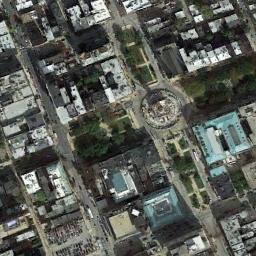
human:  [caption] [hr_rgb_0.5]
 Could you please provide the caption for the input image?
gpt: In a business district there are many tall buildings of different shapes and several roads with many cars  There are many cars in the open space beside the road .

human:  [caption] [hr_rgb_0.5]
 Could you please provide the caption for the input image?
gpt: There is not much traffic on the roads downtown .

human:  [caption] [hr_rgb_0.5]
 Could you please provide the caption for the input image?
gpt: A dense commercial area has lots of buildings arranged neatly and some roads go through the commercial area .

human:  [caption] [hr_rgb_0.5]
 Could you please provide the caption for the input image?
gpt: The commercial area is consist of many buildings .

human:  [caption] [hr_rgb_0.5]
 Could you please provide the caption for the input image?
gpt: A commercial area with three green buildings and some white buildings .